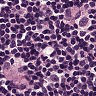
Metastatic tissue present: yes